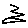
Label: zigzag